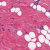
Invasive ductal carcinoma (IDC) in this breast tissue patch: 0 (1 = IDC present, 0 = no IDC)